Question: The ParaellePeriod function allows for the comparison of values between points in time (how do sales compare to a year ago). I'm doing something wrong in my use of it, but have no idea what that may be.
## Set up
I created a bog simple PowerPivot SQL Server 2008+ source query and named it Source. The query generates 168 rows: 6 IDs (100-600) and 28 dates (first of a month from Jan 2010 to Apr 2012) all cross applied together.
'''
; WITH SRC (groupKey, eventDate, value) AS
(
SELECT G.groupKey, D.eventDate, CAST(rand(G.groupKey * year(D.eventDate) * month(D.eventDate)) * 100 AS int)
FROM
(
SELECT 100
UNION ALL SELECT 200
UNION ALL SELECT 300
UNION ALL SELECT 400
UNION ALL SELECT 500
UNION ALL SELECT 600
) G (groupKey)
CROSS APPLY
(
SELECT CAST('2010-01-01' AS date)
UNION ALL SELECT CAST('2010-02-01' AS date)
UNION ALL SELECT CAST('2010-03-01' AS date)
UNION ALL SELECT CAST('2010-04-01' AS date)
UNION ALL SELECT CAST('2010-05-01' AS date)
UNION ALL SELECT CAST('2010-06-01' AS date)
UNION ALL SELECT CAST('2010-07-01' AS date)
UNION ALL SELECT CAST('2010-08-01' AS date)
UNION ALL SELECT CAST('2010-09-01' AS date)
UNION ALL SELECT CAST('2010-10-01' AS date)
UNION ALL SELECT CAST('2010-11-01' AS date)
UNION ALL SELECT CAST('2010-12-01' AS date)
UNION ALL SELECT CAST('2011-01-01' AS date)
UNION ALL SELECT CAST('2011-02-01' AS date)
UNION ALL SELECT CAST('2011-03-01' AS date)
UNION ALL SELECT CAST('2011-04-01' AS date)
UNION ALL SELECT CAST('2011-05-01' AS date)
UNION ALL SELECT CAST('2011-06-01' AS date)
UNION ALL SELECT CAST('2011-07-01' AS date)
UNION ALL SELECT CAST('2011-08-01' AS date)
UNION ALL SELECT CAST('2011-09-01' AS date)
UNION ALL SELECT CAST('2011-10-01' AS date)
UNION ALL SELECT CAST('2011-11-01' AS date)
UNION ALL SELECT CAST('2011-12-01' AS date)
UNION ALL SELECT CAST('2012-01-01' AS date)
UNION ALL SELECT CAST('2012-02-01' AS date)
UNION ALL SELECT CAST('2012-03-01' AS date)
UNION ALL SELECT CAST('2012-04-01' AS date)
) D (eventDate)
)
SELECT
*
FROM
SRC;
'''
I added a derived column in PowerPivot using a formula I lifted from MSDN
'''
=CALCULATE(SUM(Source[value]), PARALLELPERIOD(Source[eventDate], -1, year))
'''
There are no errors displayed but there's never any calculated data. I've tried different intervals (-1, +1) and periods (year, month) but to no avail.
The only thing I could observe that was different between my demo and the MSDN was theirs had a separate dimension defined for the date. Easy enough to rectify so I created a Dates query with the following. This query generates a row for all the days between 2010-01-01 and 2012-06-01 (1096 rows)
'''
DECLARE
@start int = 20100101
, @stop int = 20120601;
WITH L0 AS
(
SELECT
0 AS C
UNION ALL
SELECT
0
)
, L1 AS
(
SELECT
0 AS c
FROM
L0 AS A
CROSS JOIN L0 AS B
)
, L2 AS
(
SELECT
0 AS c
FROM
L1 AS A
CROSS JOIN L1 AS B
)
, L3 AS
(
SELECT
0 AS c
FROM
L2 AS A
CROSS JOIN L2 AS B
)
, L4 AS
(
SELECT
0 AS c
FROM
L3 AS A
CROSS JOIN L3 AS B
)
, L5 AS
(
SELECT
0 AS c
FROM
L4 AS A
CROSS JOIN L4 AS B
)
, NUMS AS
(
SELECT
ROW_NUMBER() OVER (ORDER BY (SELECT NULL)) AS number
FROM
L5
)
, YEARS AS
(
SELECT
Y.number
FROM
NUMS Y
WHERE
Y.number BETWEEN @start / 10000 AND @stop / 10000
)
, MONTHS AS
(
SELECT
Y.number
FROM
NUMS Y
WHERE
Y.number BETWEEN 1 and 12
)
, DAYS AS
(
SELECT
Y.number
FROM
NUMS Y
WHERE
Y.number BETWEEN 1 and 31
)
, CANDIDATES_0 AS
(
SELECT
Y.number * 10000 + M.number * 100 + D.number AS SurrogateKey
, CAST(Y.number * 10000 + M.number * 100 + D.number AS char(8)) AS DateValue
FROM
YEARS Y
CROSS APPLY
MONTHS M
CROSS APPLY
DAYS D
)
, HC AS
(
SELECT
Y.number * 10000 + M.number * 100 + D.number AS SurrogateKey
, CAST(Y.number * 10000 + M.number * 100 + D.number AS char(8)) AS DateValue
FROM
YEARS Y
CROSS APPLY
MONTHS M
CROSS APPLY
DAYS D
WHERE
D.number < 31
AND M.number IN (4,6,9,11)
UNION ALL
SELECT
Y.number * 10000 + M.number * 100 + D.number AS SurrogateKey
, CAST(Y.number * 10000 + M.number * 100 + D.number AS char(8)) AS DateValue
FROM
YEARS Y
CROSS APPLY
MONTHS M
CROSS APPLY
DAYS D
WHERE
D.number < 32
AND M.number IN (1,3,5,7,8,10,12)
UNION ALL
SELECT
Y.number * 10000 + M.number * 100 + D.number AS SurrogateKey
, CAST(Y.number * 10000 + M.number * 100 + D.number AS char(8)) AS DateValue
FROM
YEARS Y
CROSS APPLY
MONTHS M
CROSS APPLY
DAYS D
WHERE
D.number < 29
AND M.number = 2
AND
(
Y.number % 4 > 0
OR Y.number % 100 = 0 AND Y.number % 400 > 0
)
UNION ALL
SELECT
Y.number * 10000 + M.number * 100 + D.number AS SurrogateKey
, CAST(Y.number * 10000 + M.number * 100 + D.number AS char(8)) AS DateValue
FROM
YEARS Y
CROSS APPLY
MONTHS M
CROSS APPLY
DAYS D
WHERE
D.number < 30
AND M.number = 2
AND
(
Y.number % 4 = 0
OR Y.number % 100 = 0 AND Y.number % 400 = 0
)
)
, CANDIDATES AS
(
SELECT
C.SurrogateKey
, CAST(C.DateValue as date) As DateValue
FROM
HC C
WHERE
ISDATE(c.DateValue) = 1
)
, PARTS
(
DateKey
, FullDateAlternateKey
, DayNumberOfWeek
, EnglishDayNameOfWeek
, DayNumberOfMonth
, DayNumberOfYear
, WeekNumberOfYear
, EnglishMonthName
, MonthNumberOfYear
, CalendarQuarter
, CalendarYear
, CalendarSemester
--,FiscalQuarter
--,FiscalYear
--,FiscalSemester
) AS
(
SELECT
CAST(C.SurrogateKey AS int)
, C.DateValue
, DATEPART(WEEKDAY, C.DateValue)
, DATENAME(WEEKDAY, C.DateValue)
, DATEPART(DAY, C.DateValue)
, DATEPART(DAYOFYEAR, C.DateValue)
, DATEPART(WEEK, C.DateValue)
, DATENAME(MONTH, C.DateValue)
, DATEPART(MONTH, C.DateValue)
, DATEPART(QUARTER, C.DateValue)
, DATEPART(YEAR, C.DateValue)
, DATEPART(WEEK, C.DateValue)
FROM
CANDIDATES C
WHERE
C.DateValue IS NOT NULL
)
SELECT
P.*
FROM
--HC P
PARTS P
ORDER BY 1;
'''
With data generated, I created a relationship between the Source and Dates and tried this formula with no luck either
'''
=CALCULATE(SUM(Source[value]), PARALLELPERIOD(Dates[FullDateAlternateKey], -1, year))
'''
The PowerPivot designer looks like

Any thoughts on what I'm doing wrong?
## References
- <URL>
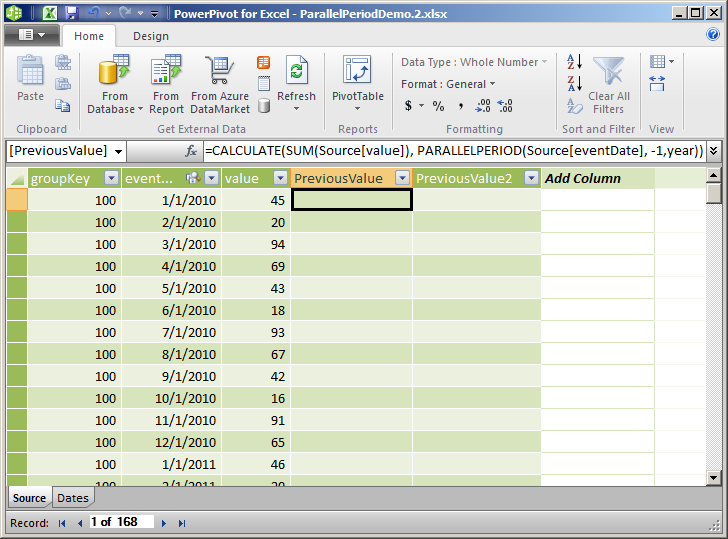
Answer: The DAX expression you used in the derived column should be a measure and defined in the calculation area...
'''
MeasurePriorPeriodValue := CALCULATE(SUM(Source[value]), PARALLELPERIOD(Source[eventDate], -1, year))
'''
...as long as the column you use in the parallelperiod function is configured as a date datatype, it should still work. Having the date table separated from the rest is "best practice" but not required...because it allows you to ensure that there are no gaps (which can cause problems with some DAX Time-Intelligence functions) and things like that.